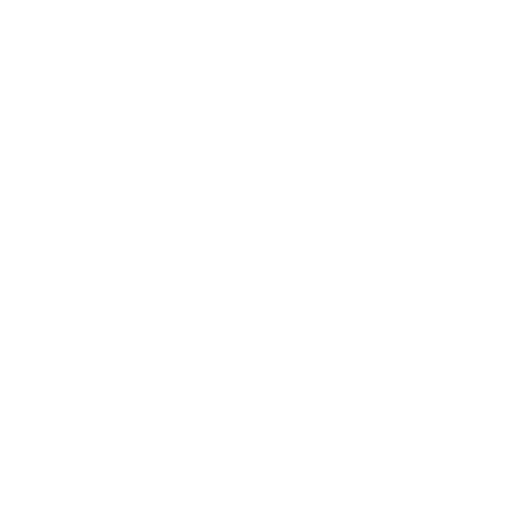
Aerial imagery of bar in Florida named Bell Shoal containing unknown and open water